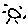
Label: sun